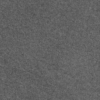
Label: dusty